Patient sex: M
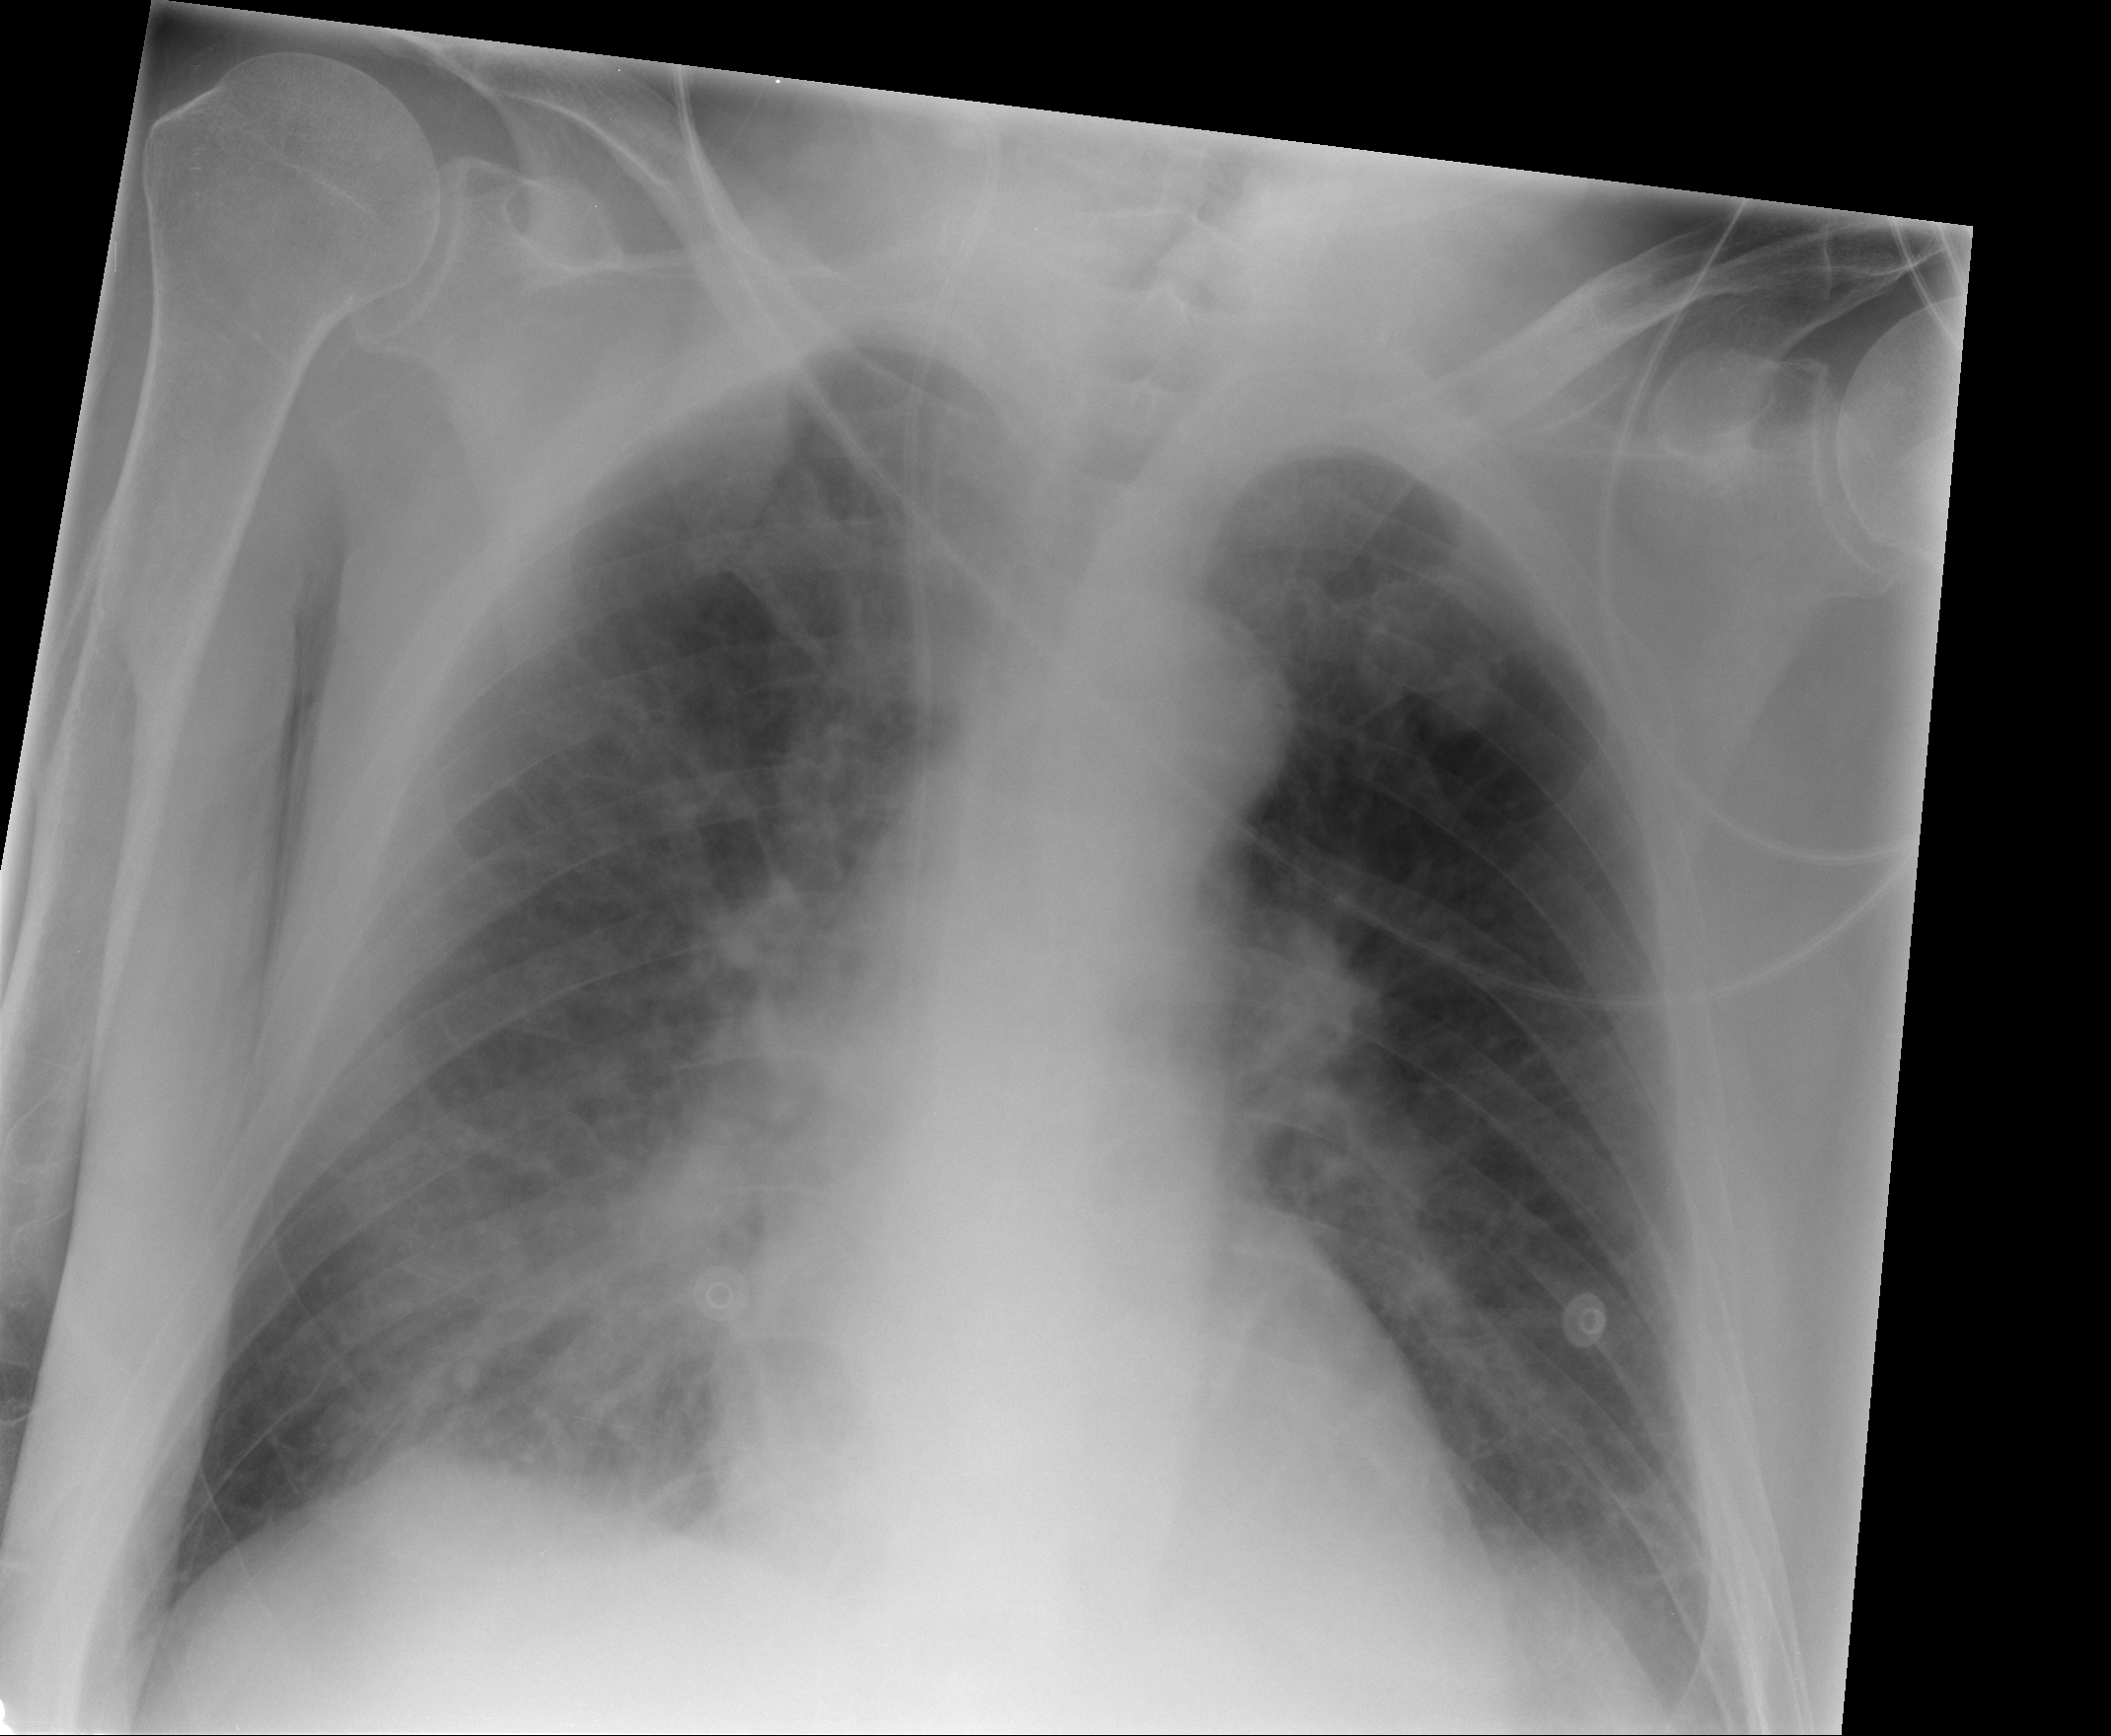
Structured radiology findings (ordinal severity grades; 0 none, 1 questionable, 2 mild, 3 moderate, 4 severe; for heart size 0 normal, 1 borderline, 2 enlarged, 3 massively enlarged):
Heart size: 0
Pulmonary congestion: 2
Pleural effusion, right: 0
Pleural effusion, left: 0
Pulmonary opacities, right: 0
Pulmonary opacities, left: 0
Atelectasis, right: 0
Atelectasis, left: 0